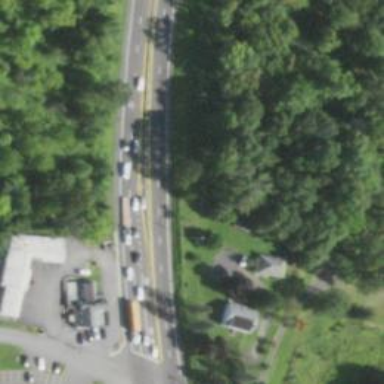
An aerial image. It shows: Trunk highway.